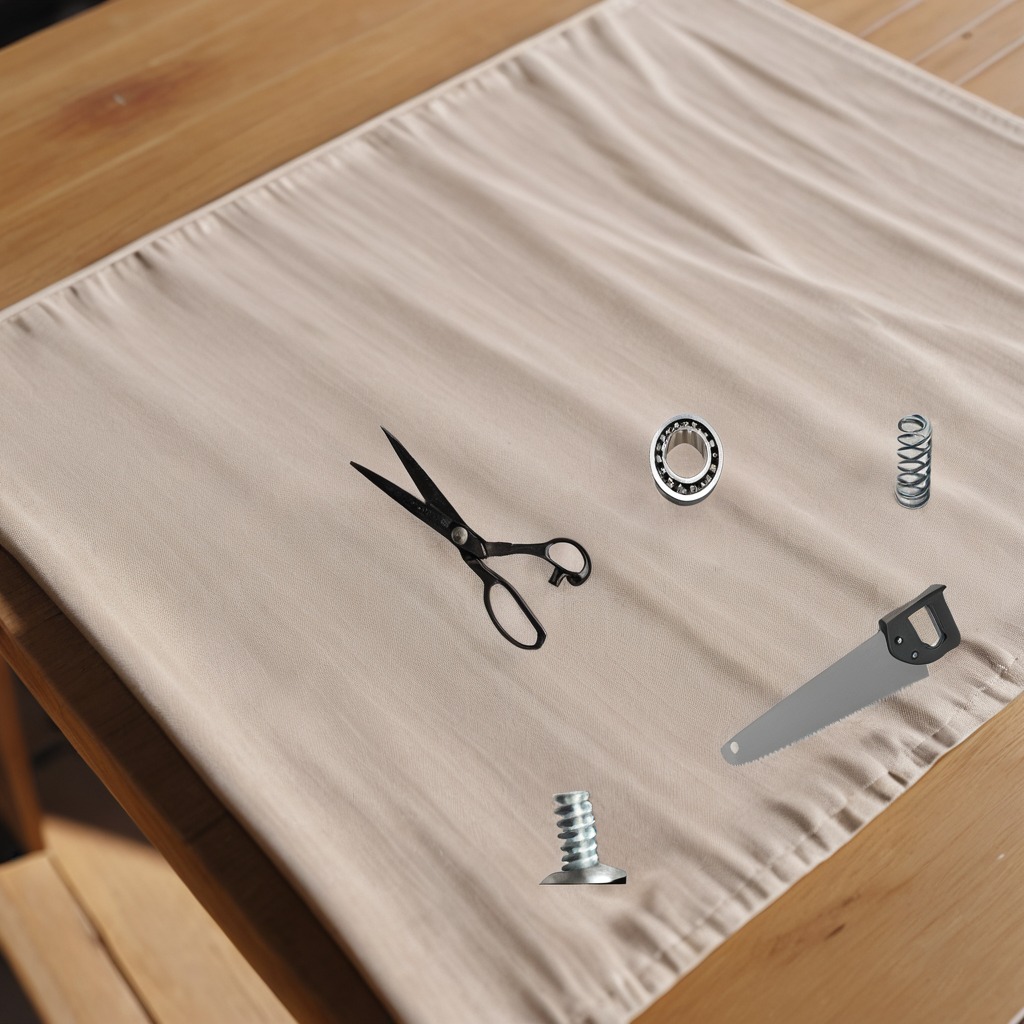
A ball bearing, a machine screw, a coiled metal spring, a handheld metal saw, and a pair of scissors are lying on the wooden table.